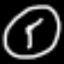
Label: clock